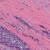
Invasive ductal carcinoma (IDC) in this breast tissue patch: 1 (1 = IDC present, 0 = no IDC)